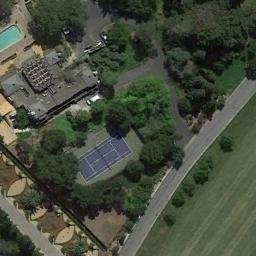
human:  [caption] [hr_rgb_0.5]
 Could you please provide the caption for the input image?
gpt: The tennis court is next to some buildings and trees .

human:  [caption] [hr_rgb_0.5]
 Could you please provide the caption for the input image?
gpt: Many trees are around the tennis court .

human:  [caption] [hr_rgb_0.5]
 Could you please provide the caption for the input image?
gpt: A parking lot surrounded by trees is next to lawns and buildings .

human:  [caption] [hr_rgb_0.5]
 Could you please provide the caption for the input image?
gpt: There are two tennis courts, one of which is twice the size of the other .

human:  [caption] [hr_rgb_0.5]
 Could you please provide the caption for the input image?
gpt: There are some green trees around the tennis court .